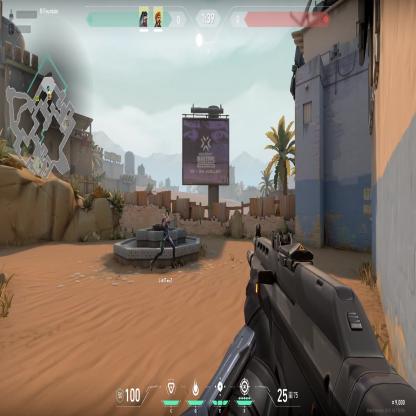
Label: teammate